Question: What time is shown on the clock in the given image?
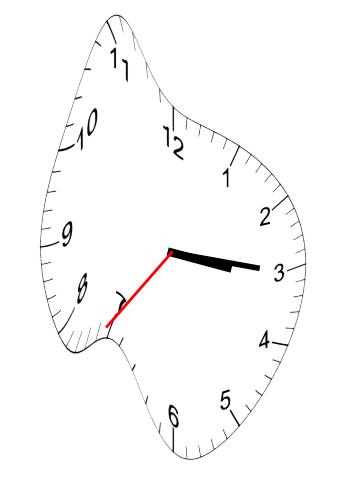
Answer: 03:15:36